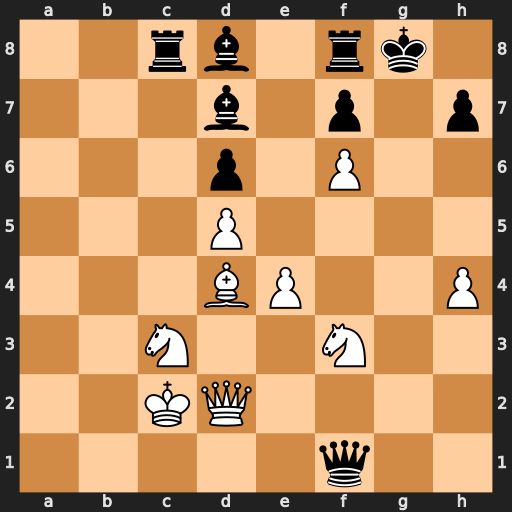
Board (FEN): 2rb1rk1/3b1p1p/3p1P2/3P4/3BP2P/2N2N2/2KQ4/5q2
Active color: w
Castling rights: -
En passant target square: -
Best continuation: Qg5+ Kh8 Qg7#